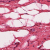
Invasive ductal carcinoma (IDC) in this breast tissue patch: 0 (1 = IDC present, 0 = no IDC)